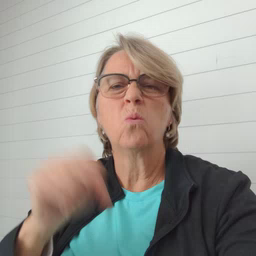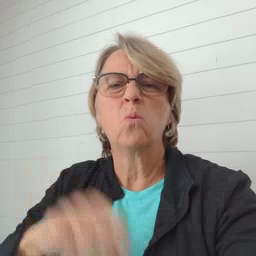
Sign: old